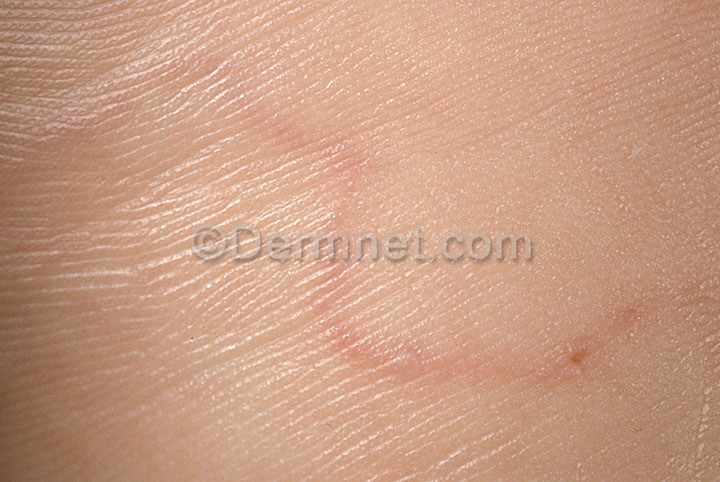
Disease: Scabies Lyme Disease and other Infestations and Bites